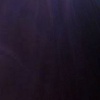
Label: space